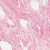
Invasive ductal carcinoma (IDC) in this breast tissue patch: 0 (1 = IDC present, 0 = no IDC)